Field crop: maize
Growth stage: 2
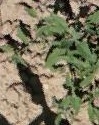
Species: atriplex